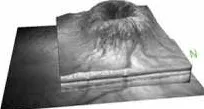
OCT IR disc volume reconstructions for right.
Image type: ophthalmic_imaging (oct)